Field crop: maize
Growth stage: 1
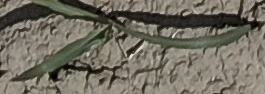
Species: sorghum